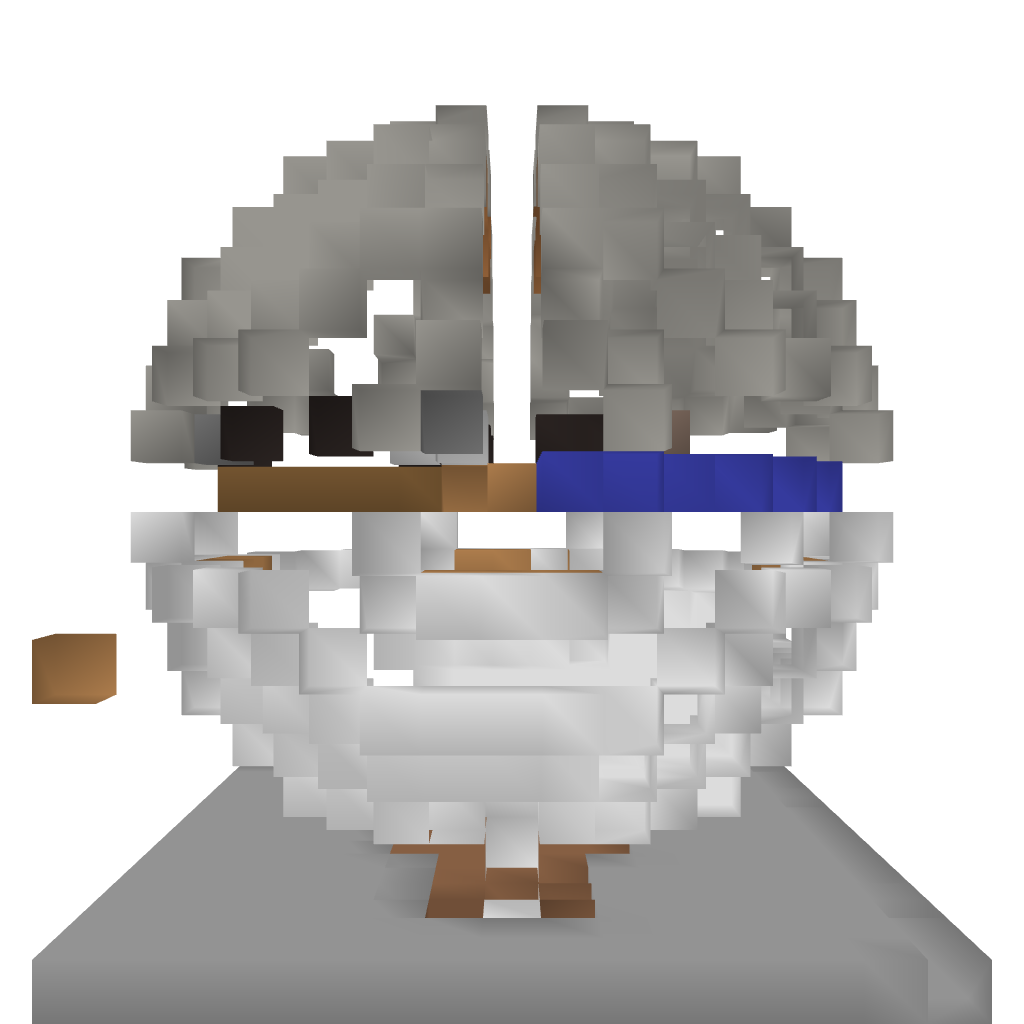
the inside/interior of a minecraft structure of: Sphere House